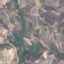
Land use / land cover class: PermanentCrop